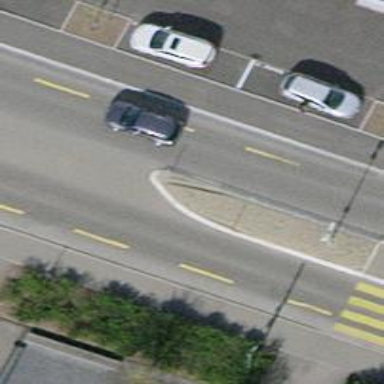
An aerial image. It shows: Tertiary road with asphalt surface and separate sidewalk.